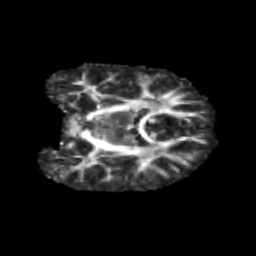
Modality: FA
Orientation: coronal
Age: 11
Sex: male
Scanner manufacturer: siemens
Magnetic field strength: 3 T
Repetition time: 3.8 s
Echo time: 0.07 s